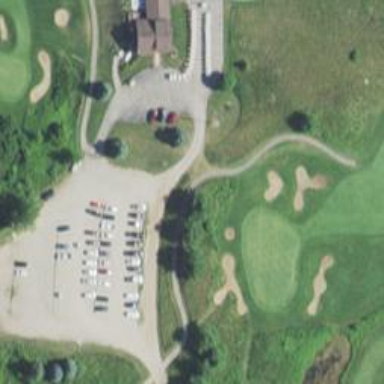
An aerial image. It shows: Asphalt service road that appears to be golf cart path.